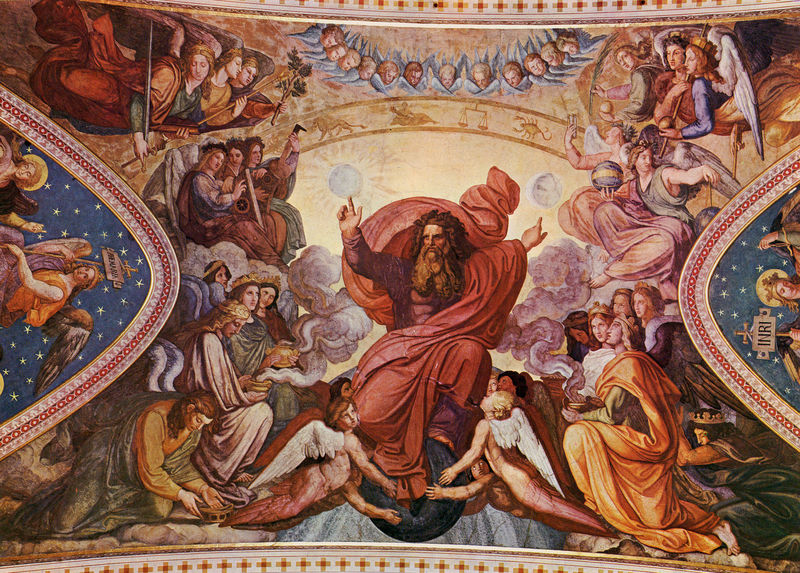
Titel: Creazione del mondo, Erschaffung der Welt
Künstler: Peter Cornelius
Standort: München
Institution: St. Ludwig
Schlagwörter: blau, feder, felsen, flügel, gemälde, gott, hand, himmel, kopf, mann, umhang, wolken, frauen, gelb, grün, sitzen, braun, bunt, daumen, finger, geste, glas, grau, haar, köpfe, licht, männer, orange, schwarz, türkis, weiss, rot, tuch, wolke, malerei, muster, ornament, bart, gesichter, barock, falten, gesicht, halten, hände, instrument, ast, erde, wind, kirche, rauch, sonne, gewand, gold, mantel, stoff, decke, gewänder, vater, blatt, musik, gebeugt, gotik, haarreif, krone, renaissance, rosa, fliegen, stock, engel, farbig, bogen, italien, haltung, stab, fels, dunst, farbe, lila, romantik, tafel, zeigefinger, detail, glanz, musizieren, ornamente, wandmalerei, stuck, zeigen, schild, mond, gewölbe, waage, kreuz, religion, münchen, strahlen, zweig, schweben, rippen, sterne, sternenhimmel, schwert, kugel, herrscher, lorbeer, rom, erdkugel, geige, palmzweig, gestus, heiligenschein, kreuze, putz, nimbus, christus, jesus, jüngstes gericht, zeus, fresken, segen, segnung, weihrauch, kapelle, historismus, heiliger, schwaden, könige, löwe, macht, heilige, kränze, opfer, deckengemälde, fresko, jünger, heilig, putten, globus, anbetung, stier, sternkreis, sternzeichen, welt, szenen, verzierungen, genesis, ränder, fresco, krebs, ölzwei, kronen, michelangelo, deckenmalerei, palmblätter, leonardo da vinci, ludwig i., tafeln, schrif, raffael, katholisch, freske, apostel, glorie, gottvater, ludwigskirche, passion, romanti, cornelius, gaben, astrologie, schöpfung, tierkreiszeichen, al fresco, deckenfresko, weltenrichter, inri, engelsköpfe, cherubim, wassermann, könig ludwig i., stichkappen, kron, jüngste gericht, erschaffung, peter von cornelius, himmelreich, weltengericht, schrifttafeln, fresk, skorpion, serafin, cherubin, kindergesichter, deckegemälde, al secco, sternkreiszeichen, stoflichkeit, einstrumente, engalsköpfe, engelsgesichter, goldreife, heilihe, angelo, allmächtig